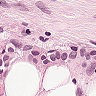
Metastatic tissue present: yes